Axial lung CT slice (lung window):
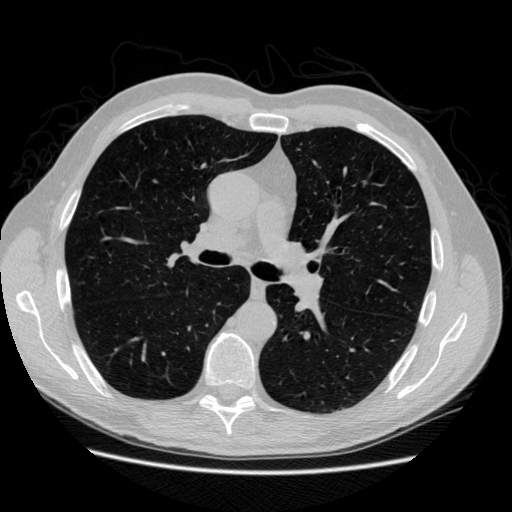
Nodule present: no